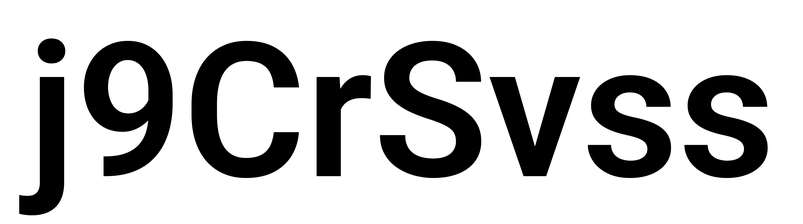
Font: Roboto_SemiBold